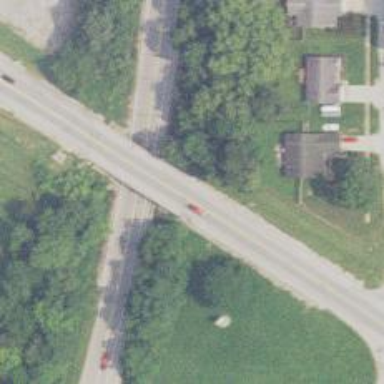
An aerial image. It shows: Primary highway on asphalt bridge.